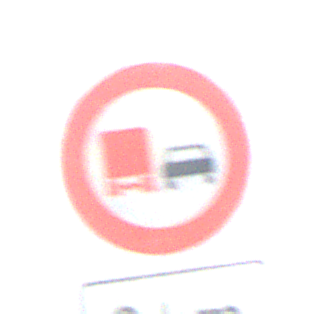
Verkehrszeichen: UeberholverbotKraftfahrzeuge
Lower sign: Entfernungsangaben2
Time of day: MorningAfternoon
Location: Outdoor (Urban)
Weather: Clear
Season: NotSpecified
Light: Natural